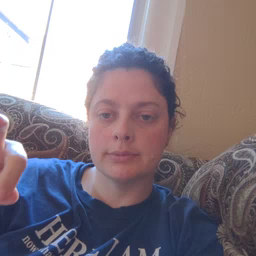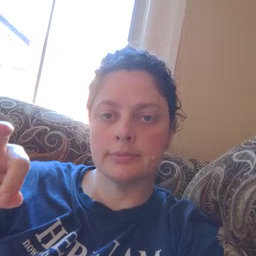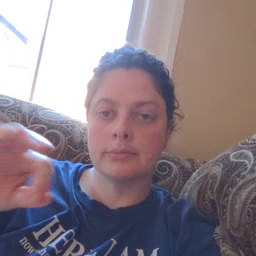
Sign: drink